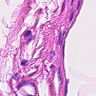
Metastatic tissue present: no